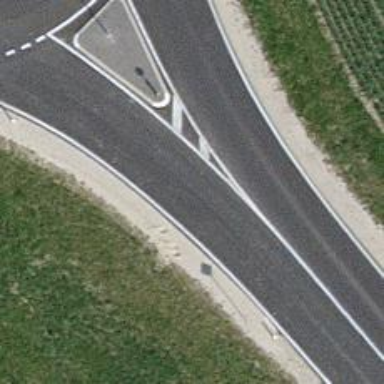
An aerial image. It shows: Primary road with asphalt surface.